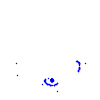
Particle: kaon